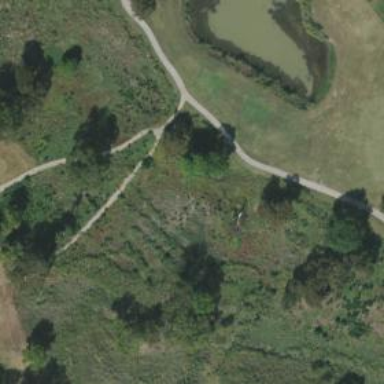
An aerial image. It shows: Golf cartpath that is also road path.